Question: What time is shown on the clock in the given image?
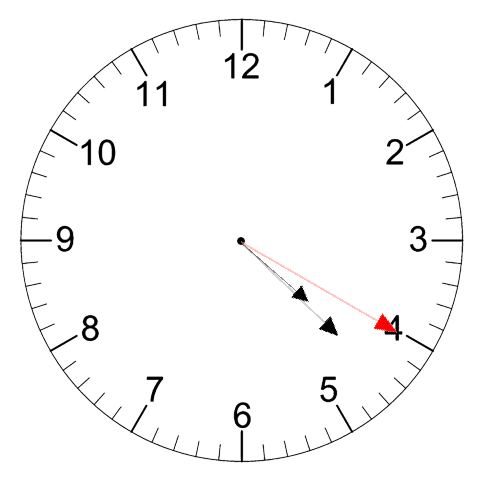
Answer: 04:22:20